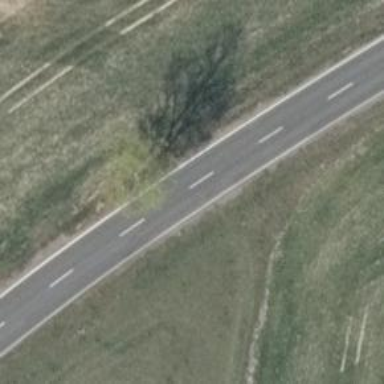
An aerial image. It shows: Secondary road with asphalt surface.